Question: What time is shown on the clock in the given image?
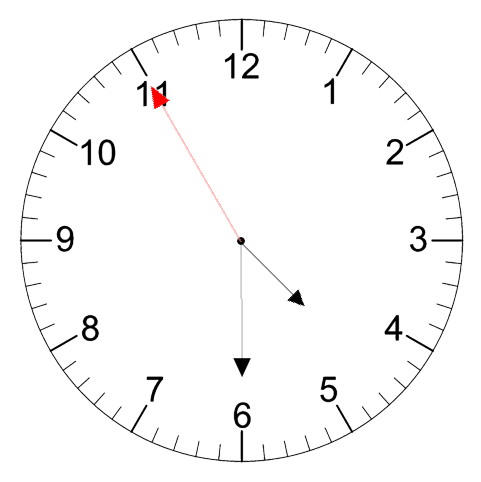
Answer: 04:29:55